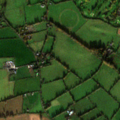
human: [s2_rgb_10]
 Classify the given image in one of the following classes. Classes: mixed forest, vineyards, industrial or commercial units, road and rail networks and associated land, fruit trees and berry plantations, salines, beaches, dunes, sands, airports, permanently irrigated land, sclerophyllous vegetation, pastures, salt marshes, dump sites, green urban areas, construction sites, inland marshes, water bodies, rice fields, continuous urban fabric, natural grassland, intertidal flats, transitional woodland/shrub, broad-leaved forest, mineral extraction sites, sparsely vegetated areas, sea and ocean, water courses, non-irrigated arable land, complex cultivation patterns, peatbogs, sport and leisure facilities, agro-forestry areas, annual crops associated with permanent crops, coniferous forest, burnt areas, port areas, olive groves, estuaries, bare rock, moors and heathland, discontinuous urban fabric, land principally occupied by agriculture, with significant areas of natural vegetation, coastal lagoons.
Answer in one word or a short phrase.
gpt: sport and leisure facilities, non-irrigated arable land, pastures